Interaction volume radius: 10 \u00c5
Interaction volume height: 50 \u00c5
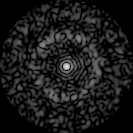
Disorder parameter: 0.8363